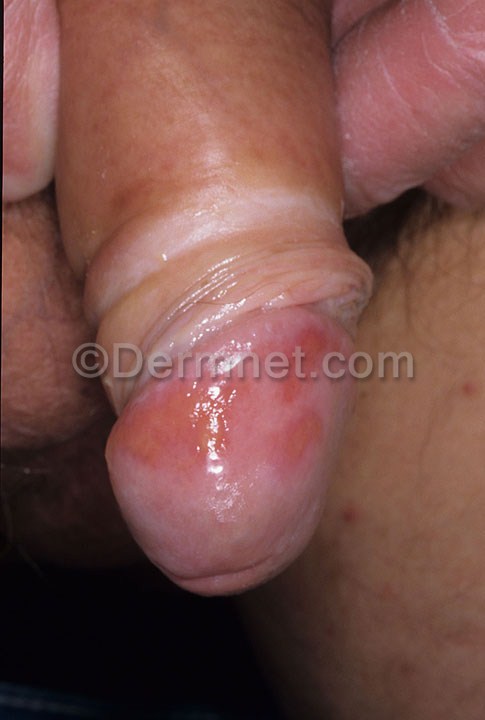
Disease: Herpes HPV and other STDs Photos